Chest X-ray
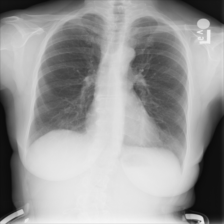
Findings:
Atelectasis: negative
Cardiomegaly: negative
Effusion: negative
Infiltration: negative
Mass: negative
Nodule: negative
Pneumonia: negative
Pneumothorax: negative
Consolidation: negative
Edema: negative
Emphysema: negative
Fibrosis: negative
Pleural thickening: negative
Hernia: negative